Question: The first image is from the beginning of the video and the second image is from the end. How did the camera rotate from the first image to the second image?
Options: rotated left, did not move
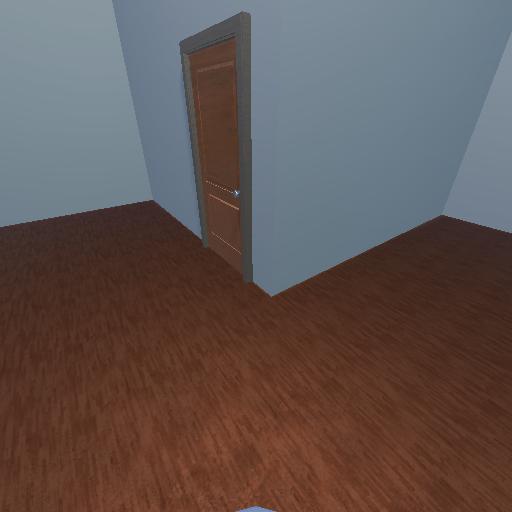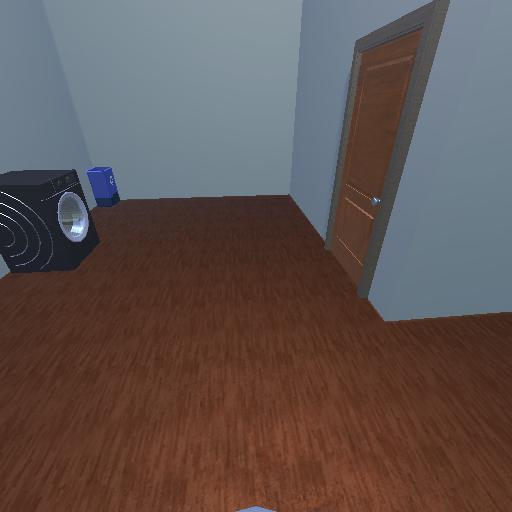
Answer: rotated left